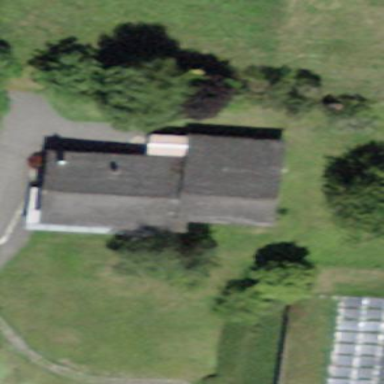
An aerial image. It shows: Simple house.